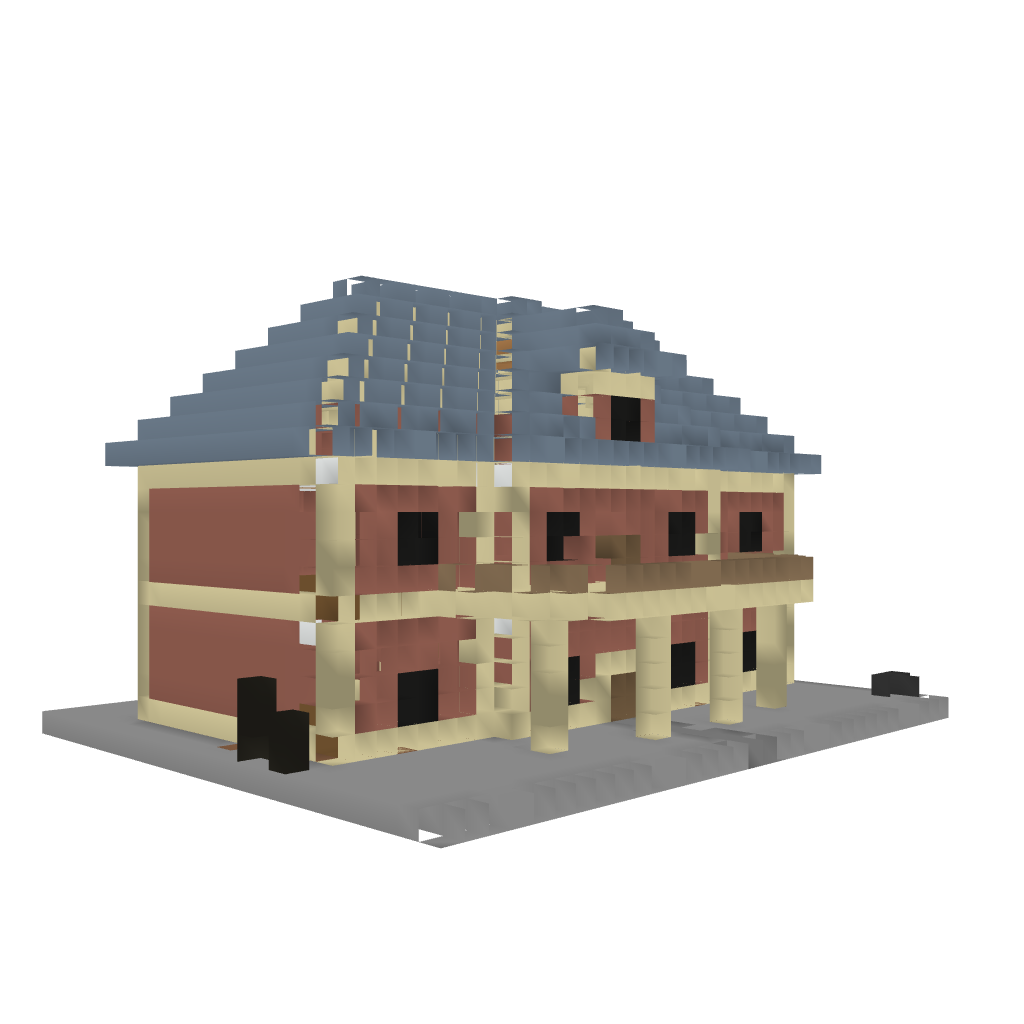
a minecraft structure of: Lewis's House